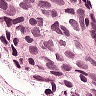
Metastatic tissue present: yes